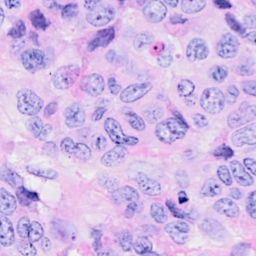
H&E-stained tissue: Breast